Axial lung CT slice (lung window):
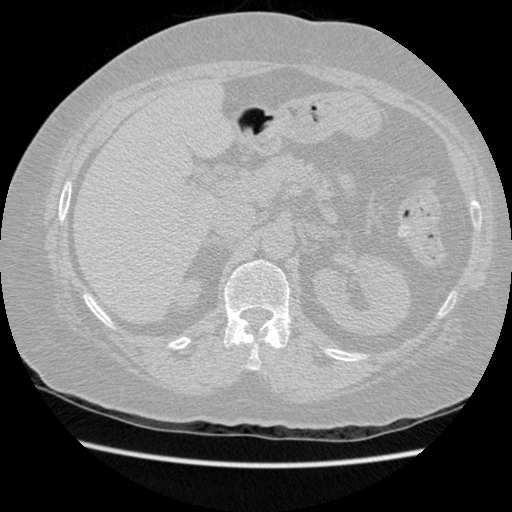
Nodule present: no